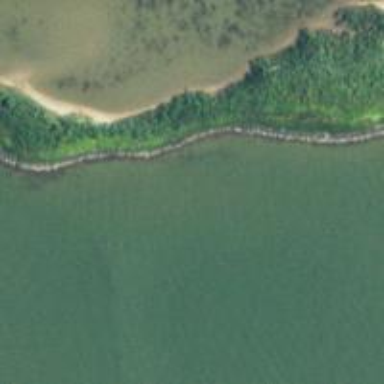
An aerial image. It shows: Breakwater structure.